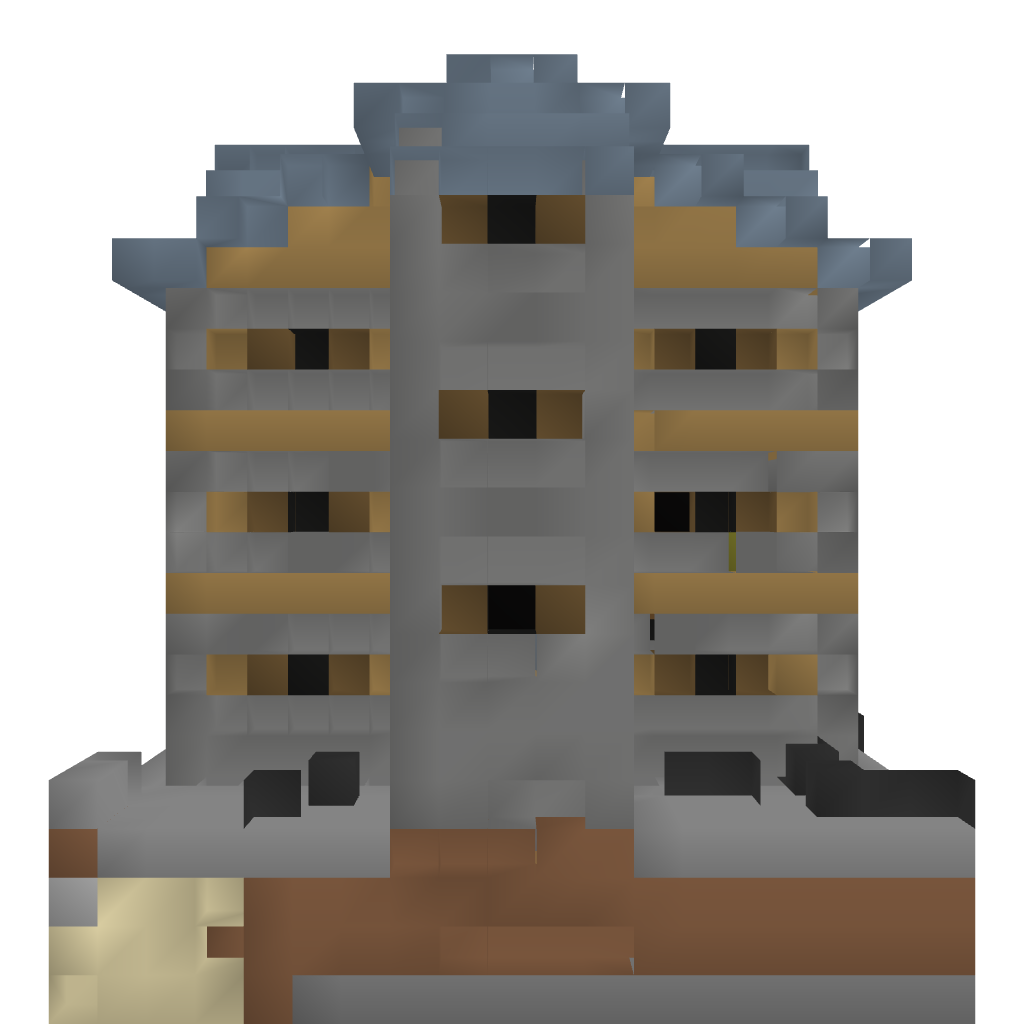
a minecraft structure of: Simple Medieval Inn